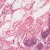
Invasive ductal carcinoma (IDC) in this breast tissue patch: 0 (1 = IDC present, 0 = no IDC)